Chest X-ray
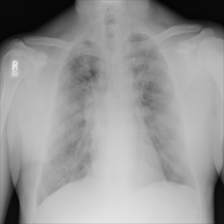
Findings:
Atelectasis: negative
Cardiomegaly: negative
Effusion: negative
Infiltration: negative
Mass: negative
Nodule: negative
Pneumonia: negative
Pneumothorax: negative
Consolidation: negative
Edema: negative
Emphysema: negative
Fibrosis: negative
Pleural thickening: negative
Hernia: negative